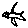
Label: bird